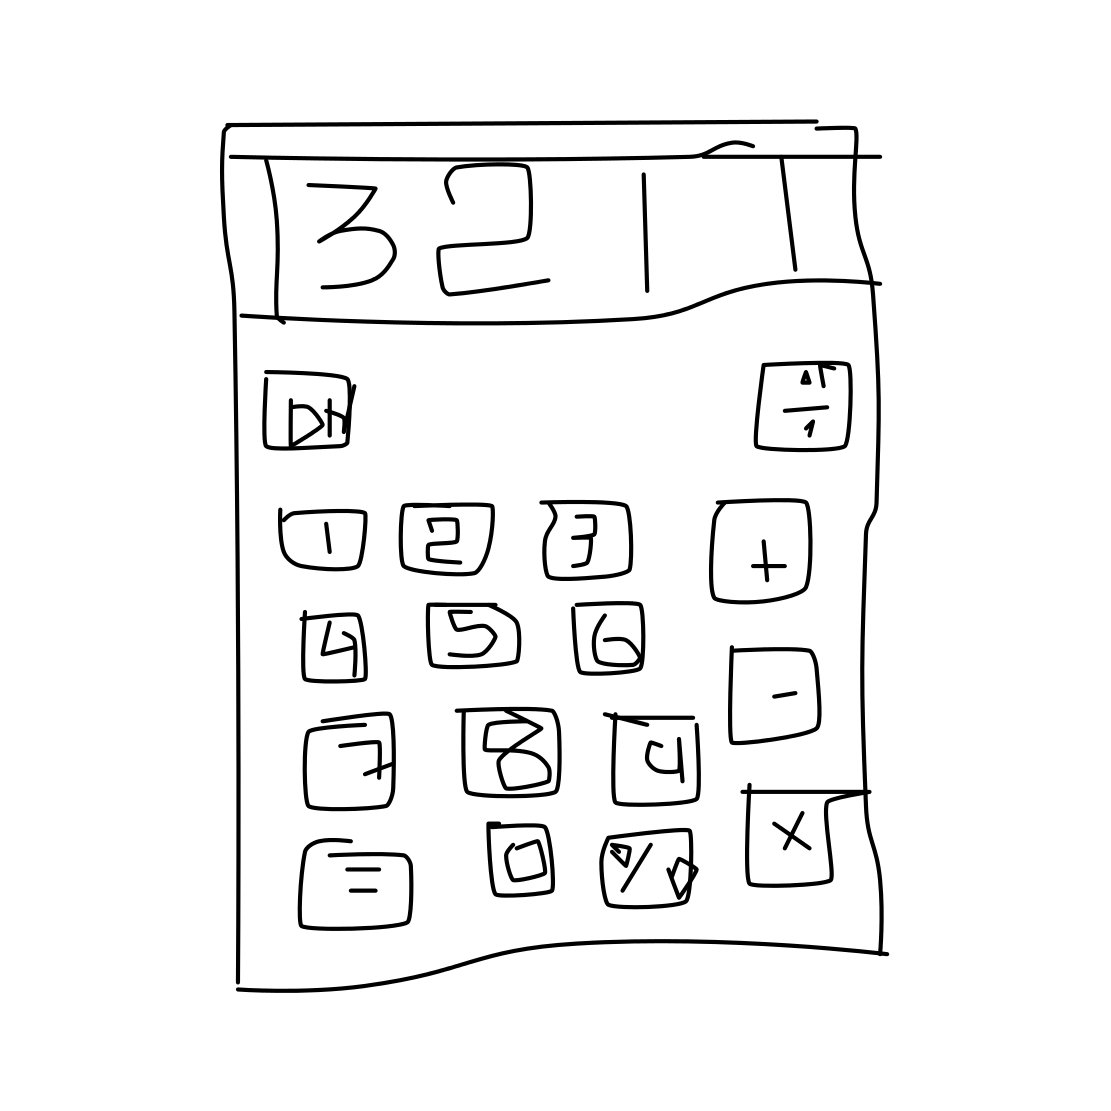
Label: calculator